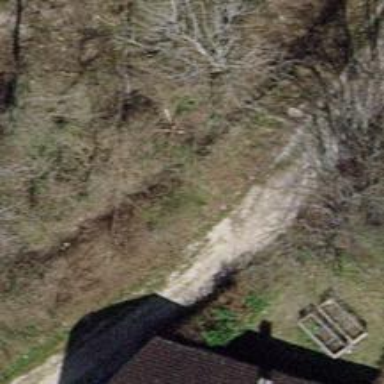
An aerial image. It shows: Unpaved footway.